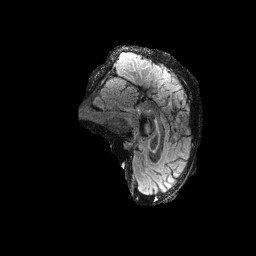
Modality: FLAIR
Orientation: sagittal
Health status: ill
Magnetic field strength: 3 T